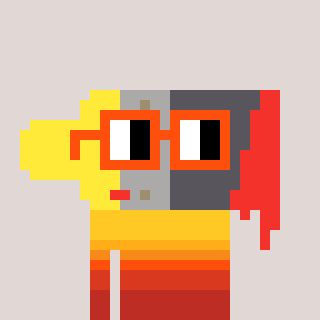
a pixel art character with square orange glasses, a paintbrush-shaped head and a teal-colored body on a warm background